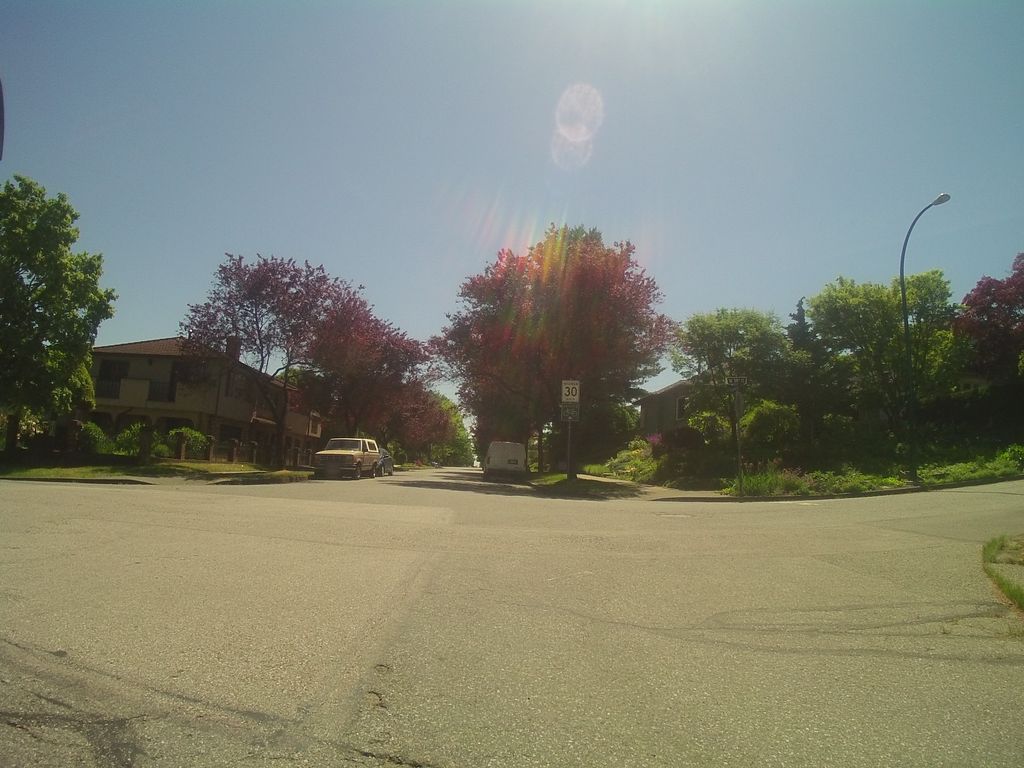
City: vancouver